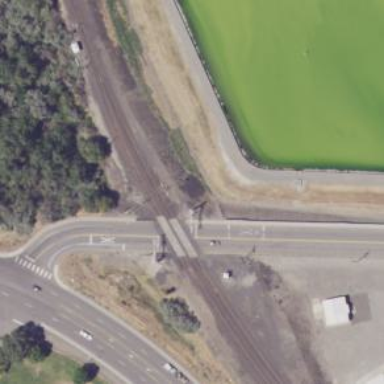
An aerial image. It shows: Railway signal.